Interaction volume radius: 10 \u00c5
Interaction volume height: 25 \u00c5
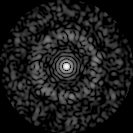
Disorder parameter: 0.8354